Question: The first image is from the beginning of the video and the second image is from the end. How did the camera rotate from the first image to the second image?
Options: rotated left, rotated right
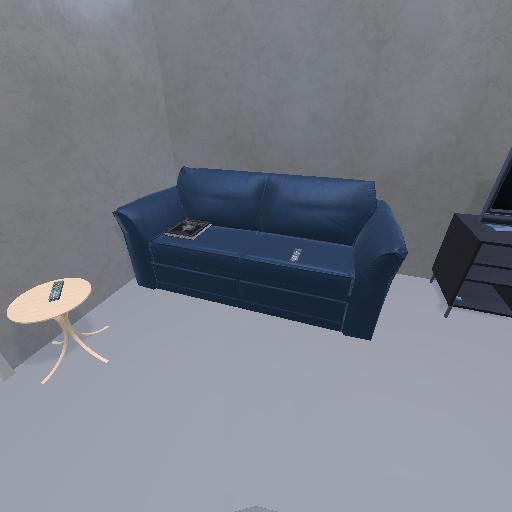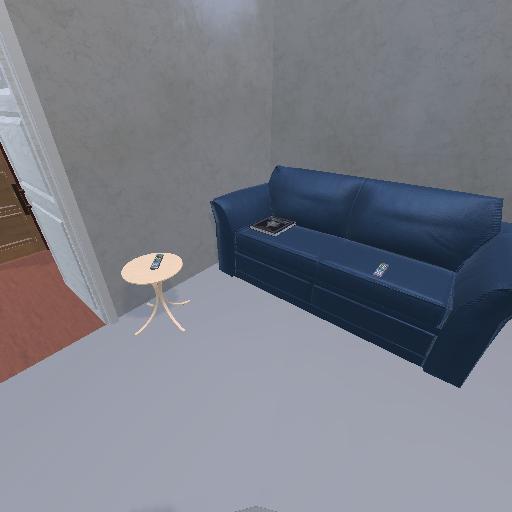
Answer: rotated left